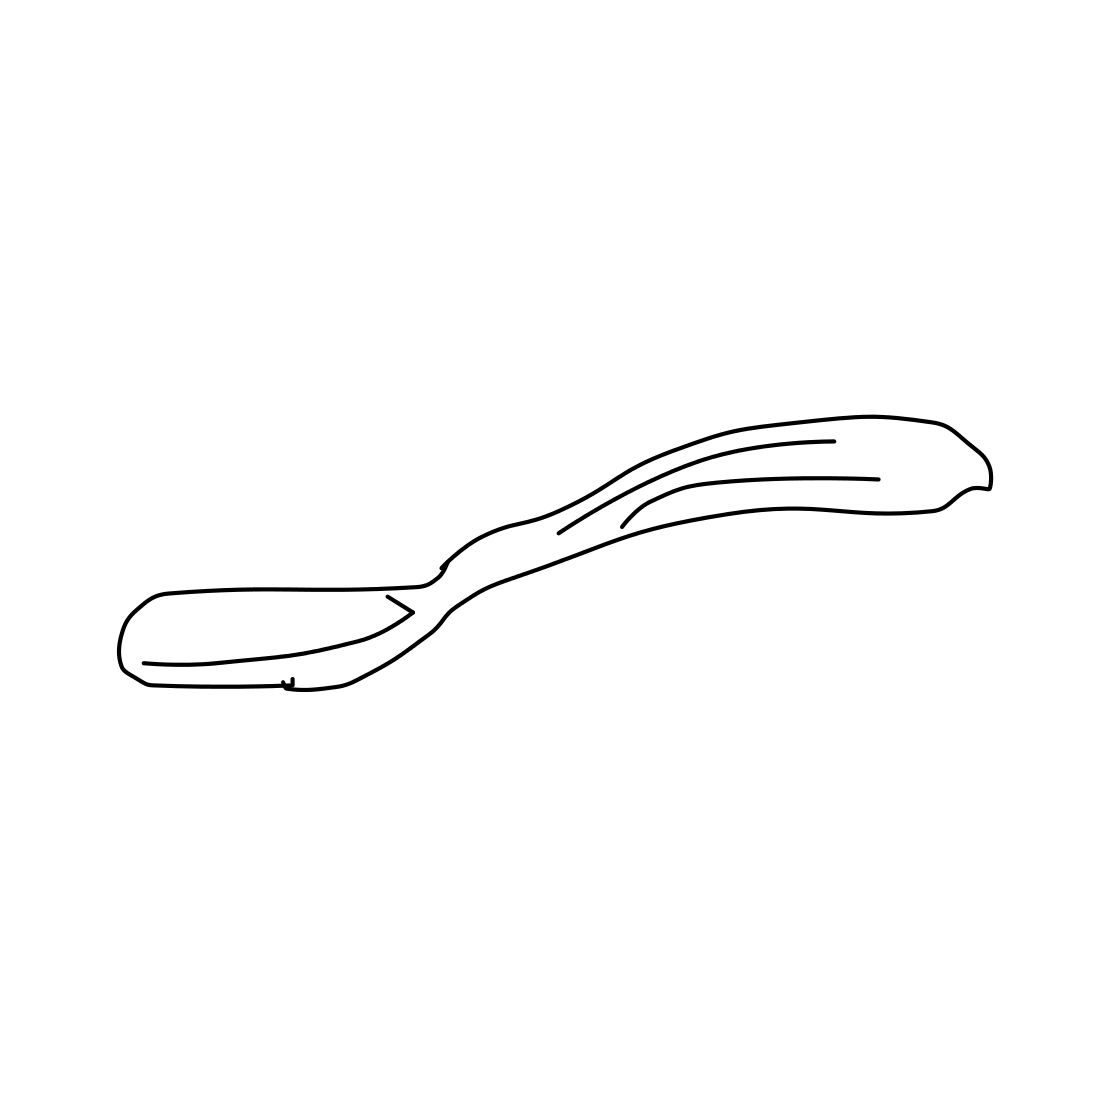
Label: spoon